Question: Maybe it is just a small step to the solution but I can't get it so far.
I did some WPF tutorials for 'DataContext' and 'Binding', but I can't get how I could share the context and/or binding between (e.g.) two pages.
For example when you look at this one: <URL>
'''
<Label>Enter a Name:</Label>
<TextBox>
<TextBox.Text>
<Binding Source="{StaticResource myDataSource}" Path="Name" UpdateSourceTrigger="PropertyChanged"/>
</TextBox.Text>
</TextBox>
<Label>The name you entered:</Label>
<TextBlock Text="{Binding Source={StaticResource myDataSource}, Path=Name}"/>
'''
This will be the result:

It's an easy example and there is no problem running and understanding this, but what I want is:
1. Fill the TextBox and the Label from code behind. I tried to name the TextBox tb and then just call tb.Text = "some text" - it works. I also tried to assign a DataContext for both the TextBox and the Label, then create a object and fill the DataContext with the object - this also worked.
2. Placing the Label on another page.
Problem 2 is the one that is really hard for me, especially in combination with problem 1.
For example: When I create the object in page 1 constructor and assign it the 'DataContext' (ofcourse) only the 'TextBox' on page 1 will contain the value.
I simply don't know how to share this one object I declared in page 1 with page 2 to set it also to the 'DataContext'.
Maybe I just didn't find the perfect tutorial or explanation for me to understand how 'DataContext' and 'Binding' really works and how I can share objects between pages and windows.
Can you guys help me out?
If you need more informations, feel free to ask ;)
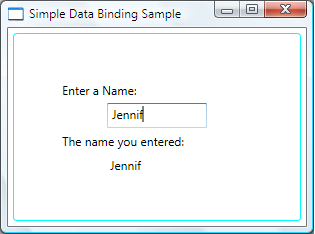
Answer: '''
public class MySharedDataContext : INotifyPropertyChanged
{
private string _name;
public string Name
{
get { return _name; }
set
{
if (value == _name) return;
_name = value;
OnPropertyChanged();
}
}
}
'''
In app.xaml create shared resource:
'''
<Application x:Class="WpfApplication1.App"
xmlns:my="clr-namespace:WpfApplication1">
<Application.Resources>
<my:MySharedDataContext x:Key="MySharedDataContext" />
'''
now you can use shared resource in both pages:
'''
<TextBox Text="{Binding Name, Source={StaticResource MySharedDataContext}" />
'''
if you want to sent Name value, better don't access TextBox directly, but set it in you MySharedDataContext class:
'''
var dataContext = (MySharedDataContext)FindResource("MySharedDataContext");
dataContext.Name = "John Smith";
'''